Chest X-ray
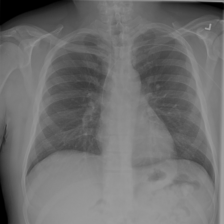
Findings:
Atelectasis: negative
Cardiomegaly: negative
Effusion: negative
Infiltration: negative
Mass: negative
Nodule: negative
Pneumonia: negative
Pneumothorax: negative
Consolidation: negative
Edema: negative
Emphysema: negative
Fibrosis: negative
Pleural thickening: negative
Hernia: negative